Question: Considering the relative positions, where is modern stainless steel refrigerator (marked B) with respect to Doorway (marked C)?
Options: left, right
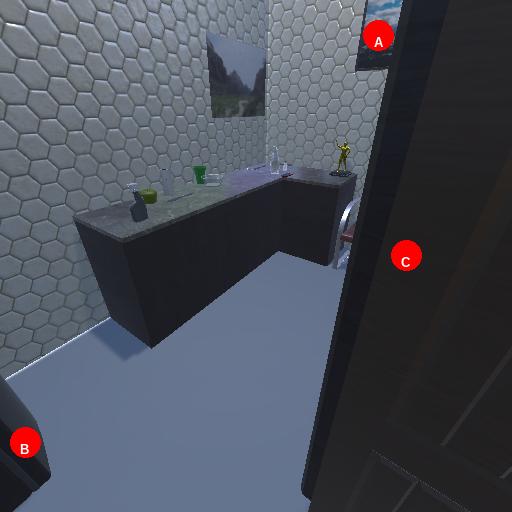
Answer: left